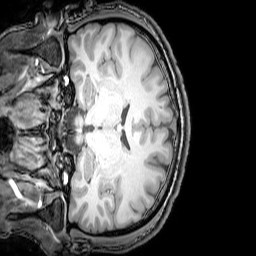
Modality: T1w
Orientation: coronal
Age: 26
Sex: male
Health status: healthy
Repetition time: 0.081 s
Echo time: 0.037 s